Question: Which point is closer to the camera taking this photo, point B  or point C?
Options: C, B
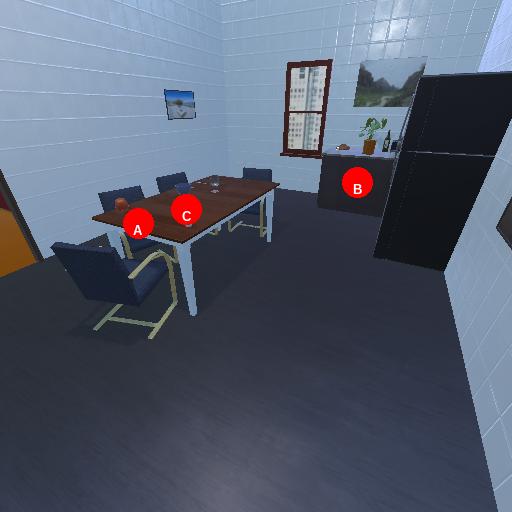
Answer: C